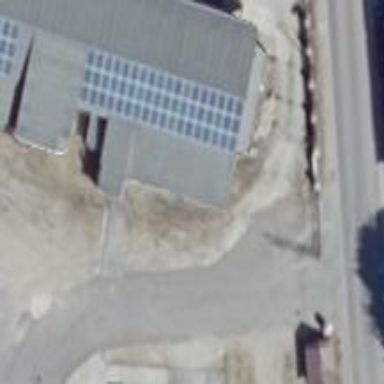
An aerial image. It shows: Industrial building with flat grey roof.